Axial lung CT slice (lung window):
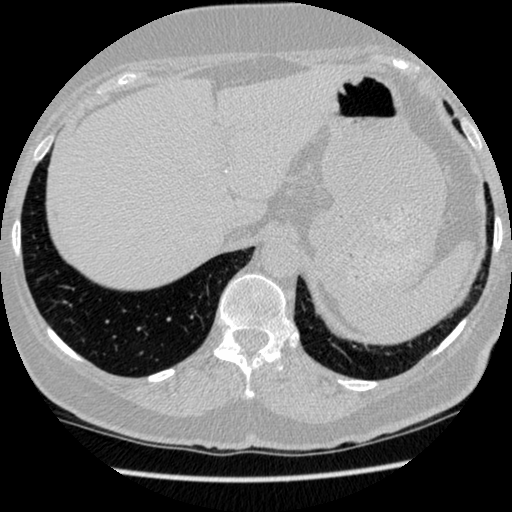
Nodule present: no